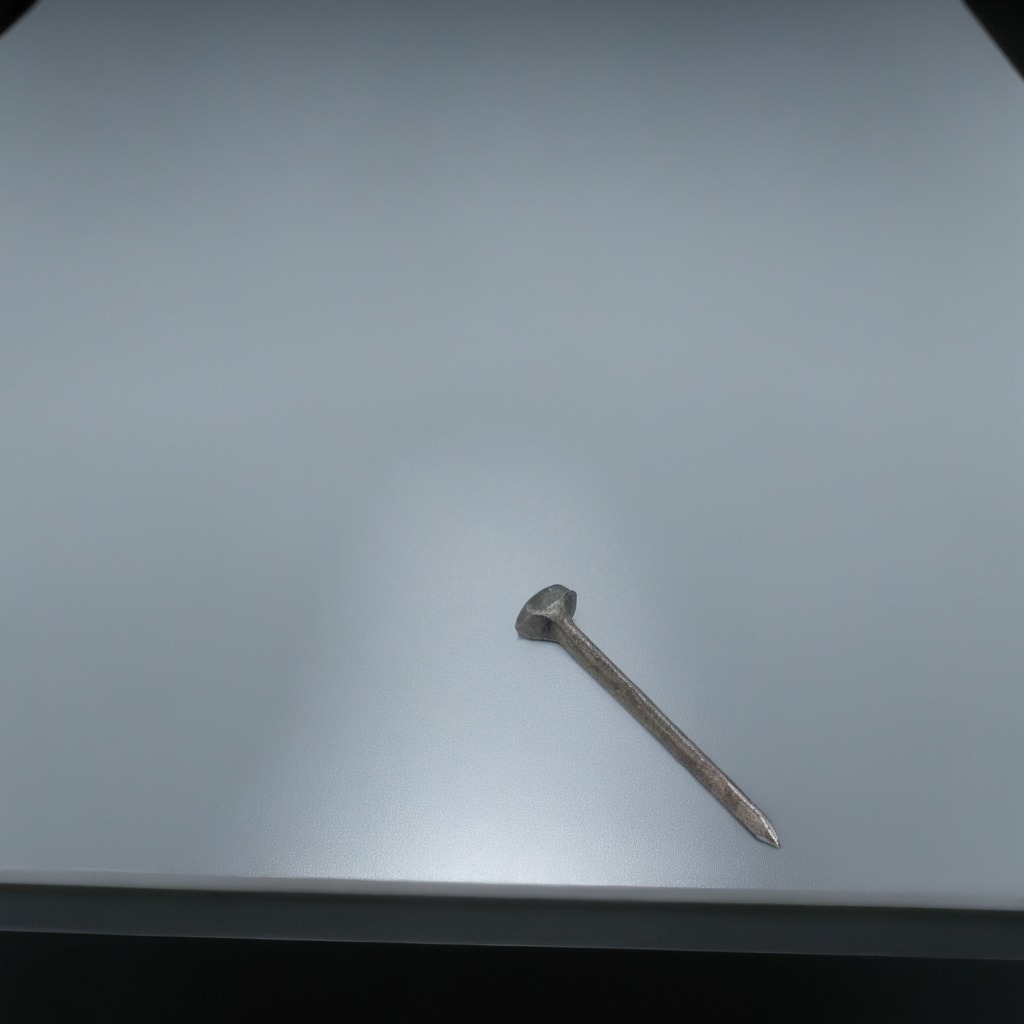
A nail is lying on the table in a railway signal maintenance room.